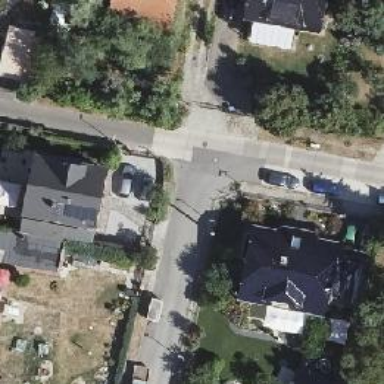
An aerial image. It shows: Residential road with asphalt surface.